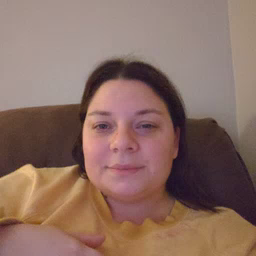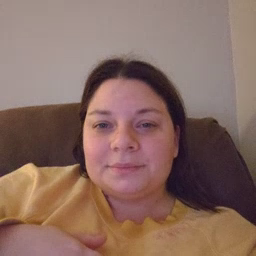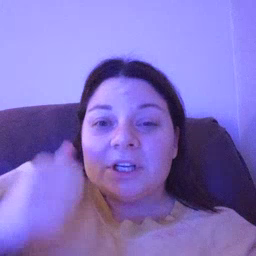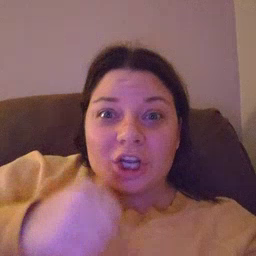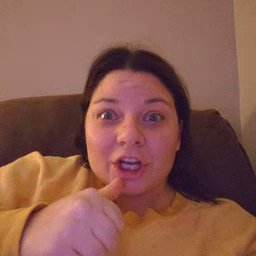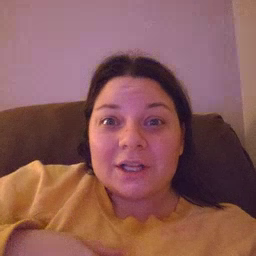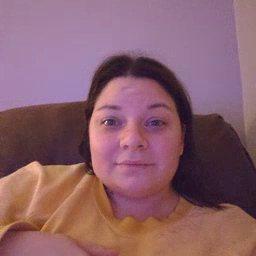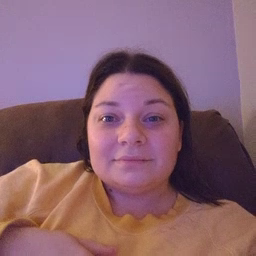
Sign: girl